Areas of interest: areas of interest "Transportation stations"
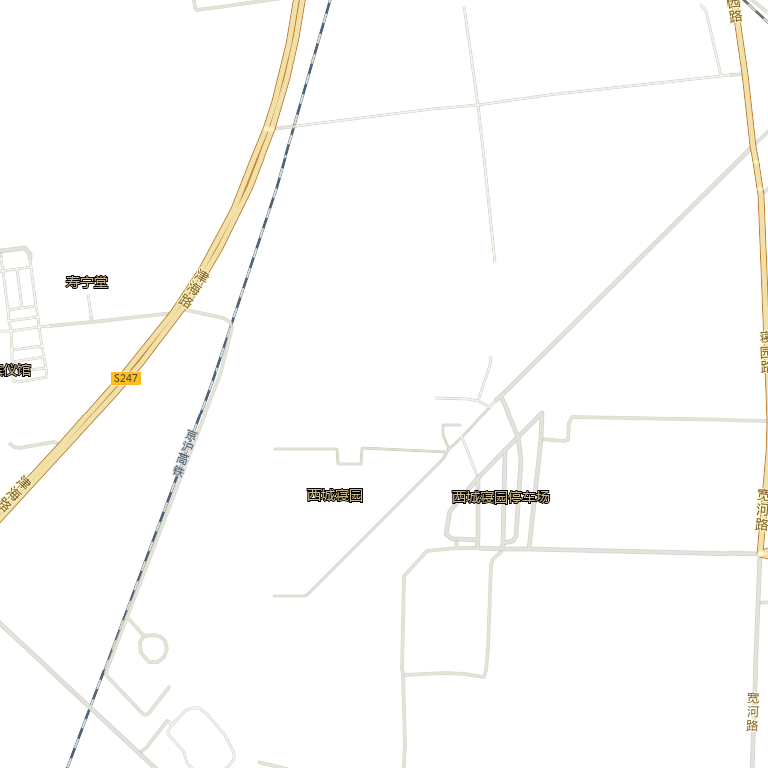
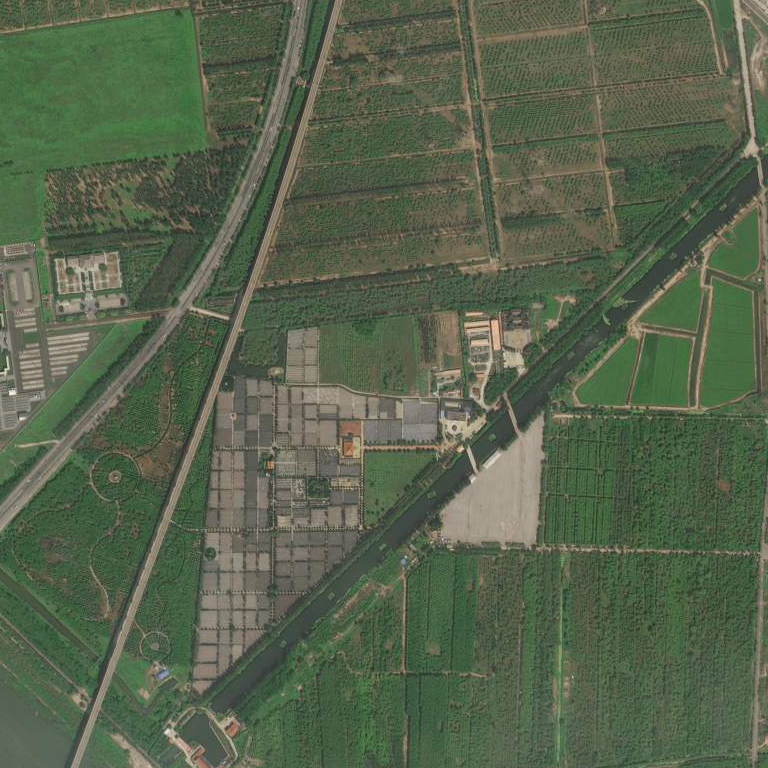